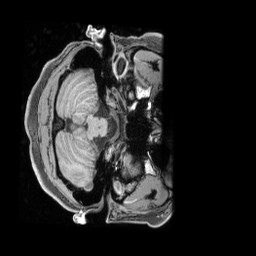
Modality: T1w
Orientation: axial
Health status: healthy
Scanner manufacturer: siemens
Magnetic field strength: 3 T
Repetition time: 2.4 s
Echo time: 0.00201 s